【题型】解答题　【知识点】平面几何　【难度】easy
如图，以 $\triangle ABC$ 的一边 $AB$ 为直径的半圆与其它两边 $AC$，$BC$ 的交点分别为 $D$、$E$．

\vspace{0.5em}
\noindent (1) 若 $\widehat{DE} = \widehat{BE}$，求证：$AB=AC$；

\vspace{0.5em}
\noindent (2) 若 $D$、$E$ 为半圆的三等分点，且半径为 2，图中阴影部分的面积是 \underline{ $\frac{2}{3}\pi - \sqrt{3}$ }．（结果保留 $\pi$ 和根号）

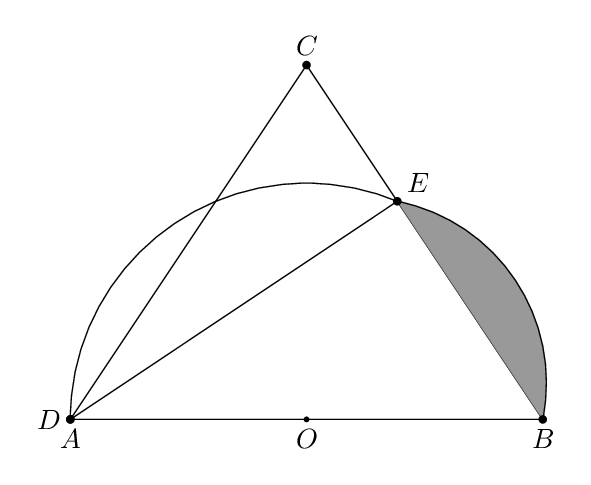
【解答】

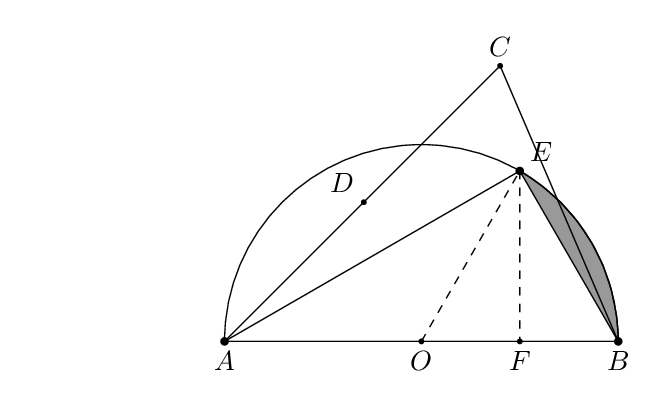